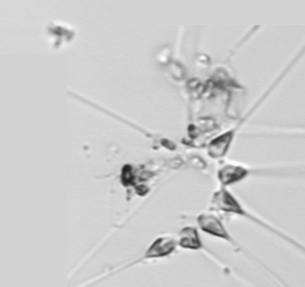
Label: Asterionellopsis_glacialis